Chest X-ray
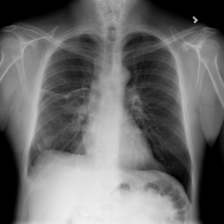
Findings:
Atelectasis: negative
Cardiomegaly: negative
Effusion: negative
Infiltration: negative
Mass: negative
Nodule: negative
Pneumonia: negative
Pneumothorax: negative
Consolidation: negative
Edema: negative
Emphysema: negative
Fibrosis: negative
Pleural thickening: positive
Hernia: negative